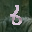
Label: 6